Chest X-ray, AP view. Patient: 55 years old, sex M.
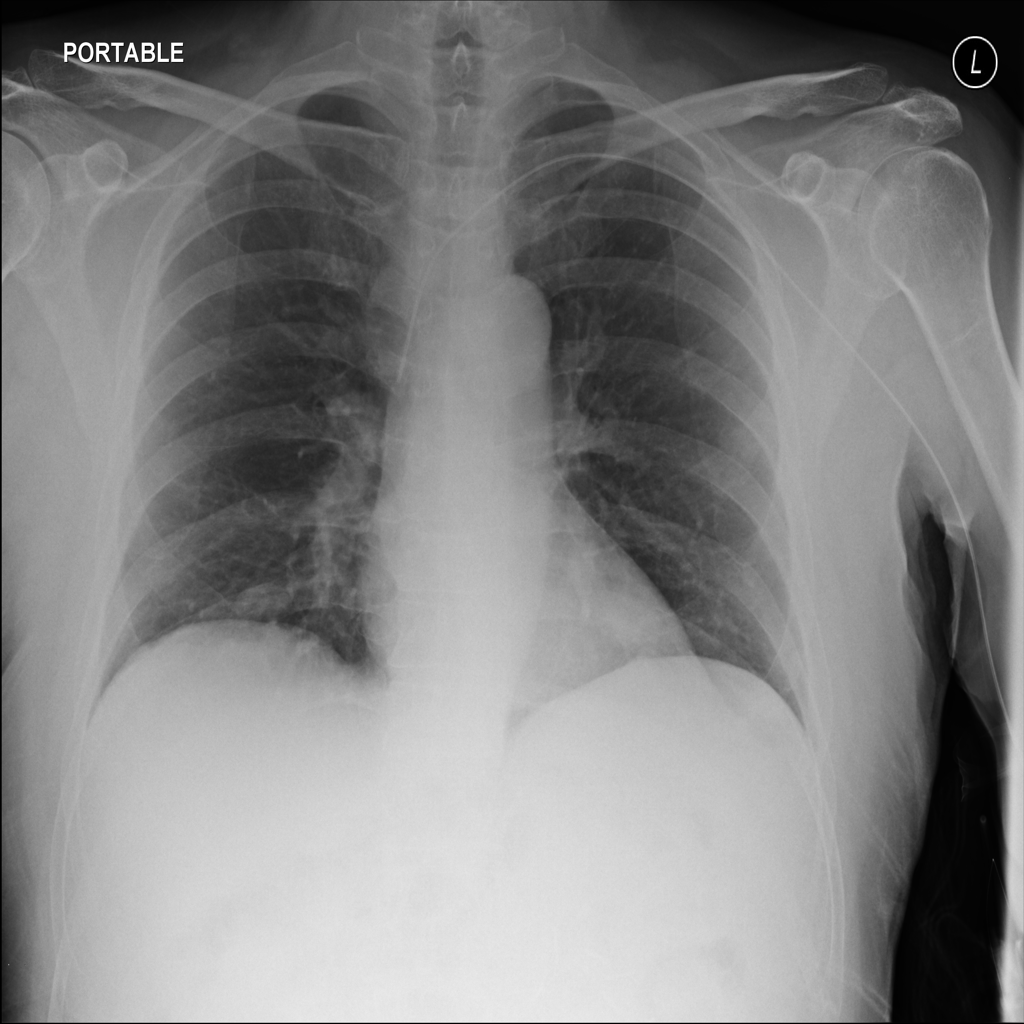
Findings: No Finding